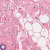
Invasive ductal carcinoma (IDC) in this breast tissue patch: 0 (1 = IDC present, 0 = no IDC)